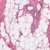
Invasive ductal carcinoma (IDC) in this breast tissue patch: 0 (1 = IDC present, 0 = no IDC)